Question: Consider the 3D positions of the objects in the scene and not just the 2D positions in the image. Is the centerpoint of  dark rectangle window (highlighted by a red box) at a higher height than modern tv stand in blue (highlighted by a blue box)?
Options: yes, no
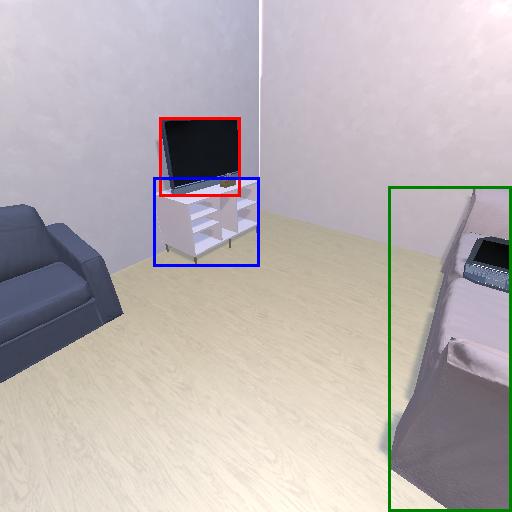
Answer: yes